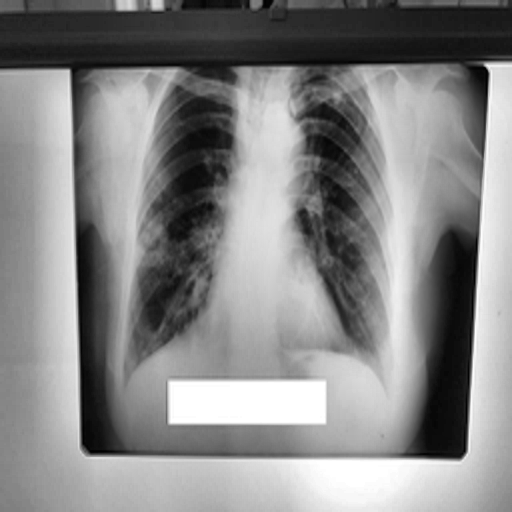
Finding: TUBERCULOSIS